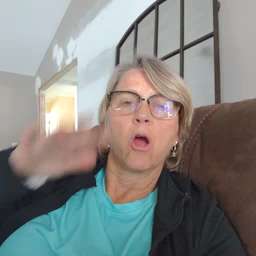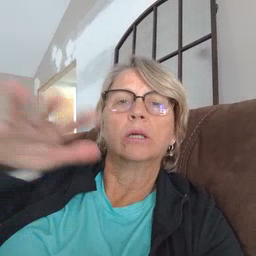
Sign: backyard